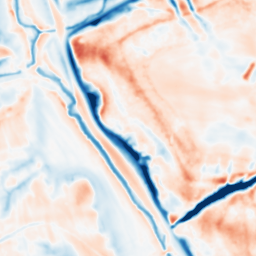
Category: multiscale
Decomposition family: dog_multiscale
Decomposition parameters: sigma_ratio: 2
n_scales: 3
base_sigma: 1
Upsampling method: bilinear
Upsampling parameters: scale: 2
Upsampling scale: 2